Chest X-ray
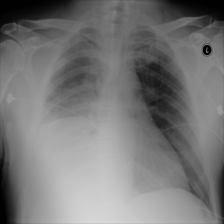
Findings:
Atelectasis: negative
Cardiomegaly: negative
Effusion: positive
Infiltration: negative
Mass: negative
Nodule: negative
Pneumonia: negative
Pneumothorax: negative
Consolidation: negative
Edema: negative
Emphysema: negative
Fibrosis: negative
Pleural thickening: negative
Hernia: negative